Interaction volume radius: 10 \u00c5
Interaction volume height: 15 \u00c5
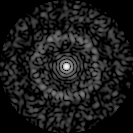
Disorder parameter: 0.8177